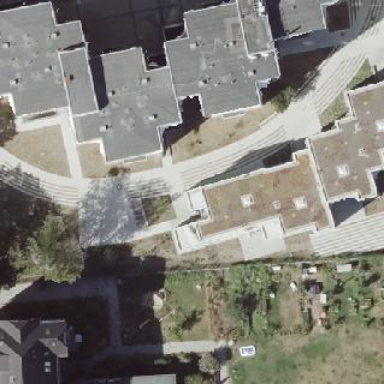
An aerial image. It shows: Dormitory building with flat roof.